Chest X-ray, PA view. Patient: 39 years old, sex F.
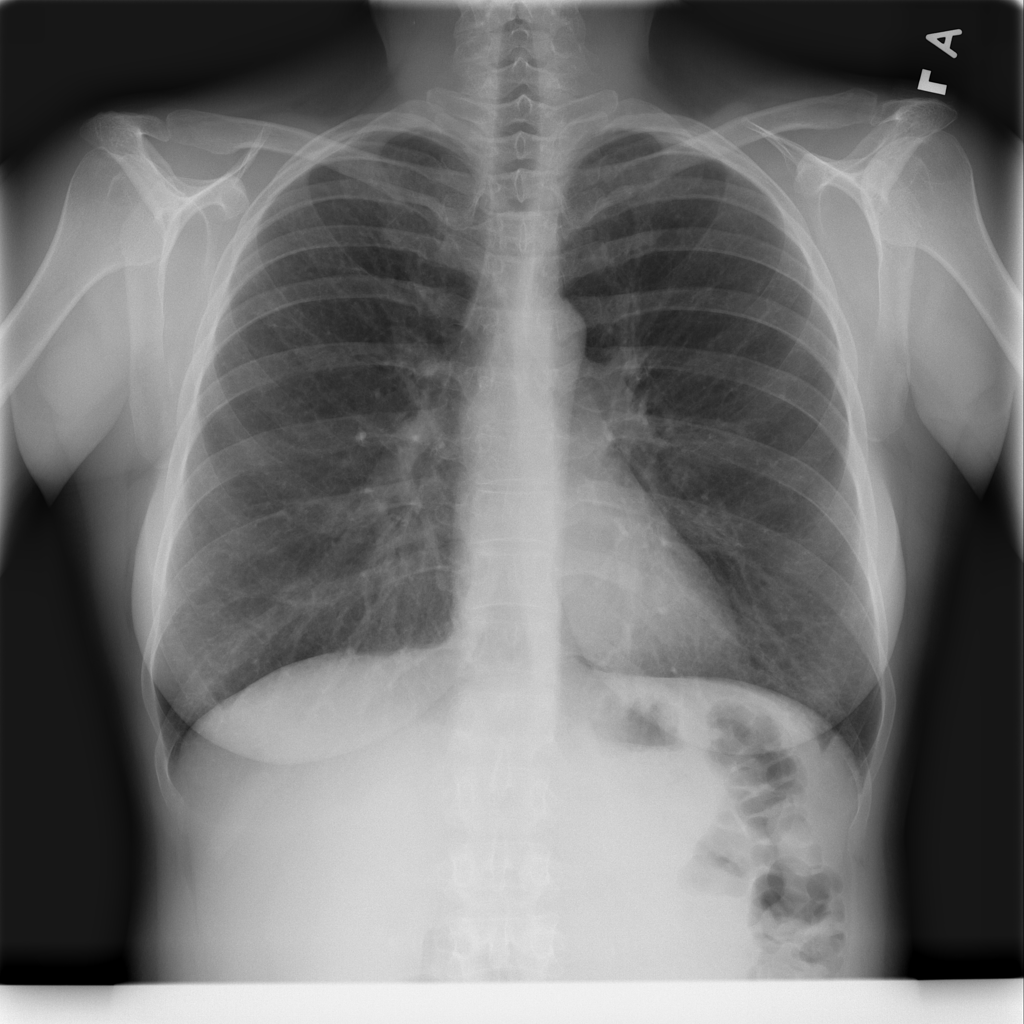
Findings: No Finding